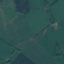
Land use / land cover class: Pasture